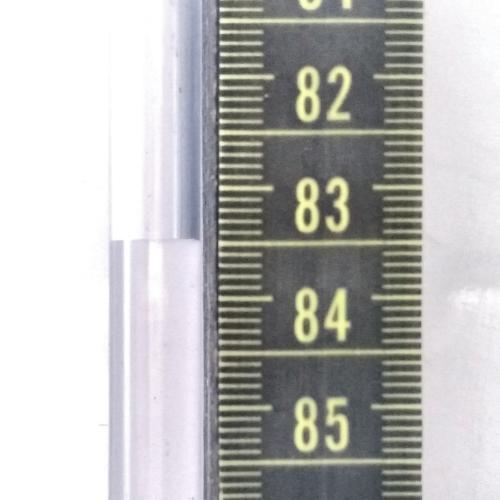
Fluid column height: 83.5 cm